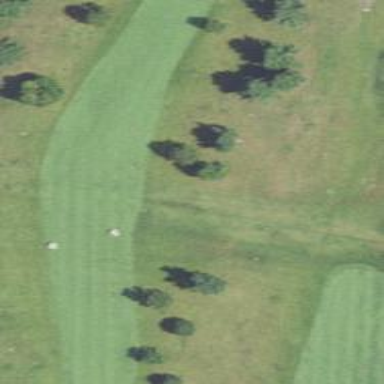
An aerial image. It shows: Golf fairway surrounded by grass.